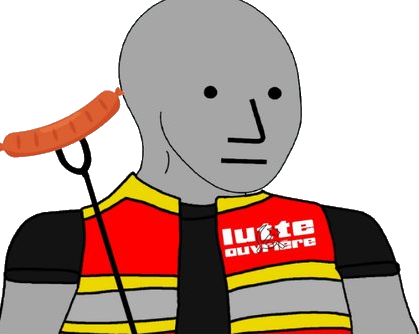
Label: 5_NPC